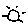
Label: sun